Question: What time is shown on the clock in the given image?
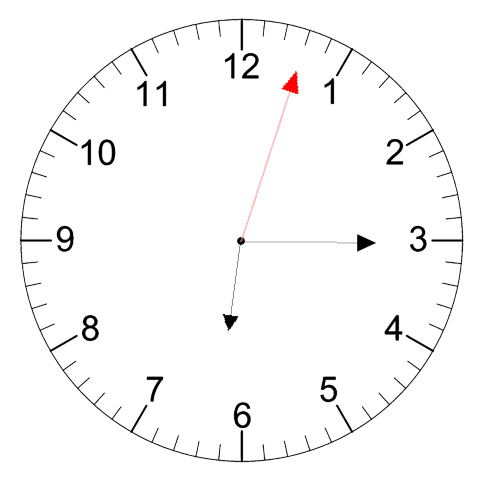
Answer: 06:15:03